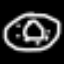
Label: donut